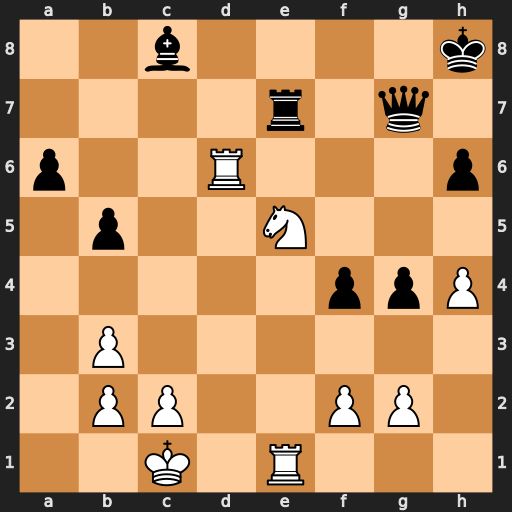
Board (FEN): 2b4k/4r1q1/p2R3p/1p2N3/5ppP/1P6/1PP2PP1/2K1R3
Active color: w
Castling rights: -
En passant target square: -
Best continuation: Ng6+ Qxg6 Rd8+ Kg7 Rxe7+ Kf6 Rd6+